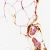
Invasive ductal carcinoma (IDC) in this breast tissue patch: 0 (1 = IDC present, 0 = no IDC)